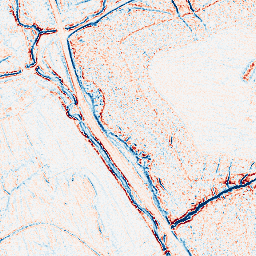
Category: edge_preserving
Decomposition family: bilateral
Decomposition parameters: d: 5
sigma_color: 75
sigma_space: 150
Upsampling method: bilinear
Upsampling parameters: scale: 4
Upsampling scale: 4